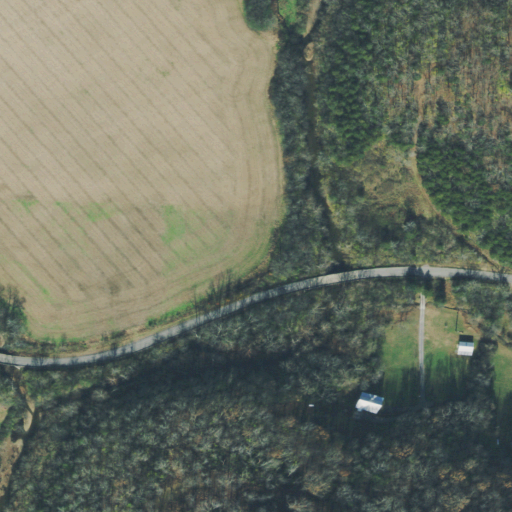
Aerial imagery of valley in Tennessee named Kaufman Hollow containing cultivated crops, mixed forest, deciduous forest, open development, evergreen forest, pasture, low intensity development, and medium intensity development